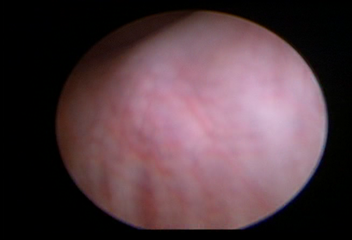
Modality: WLC
Class: Normal mucosa
Bladder cancer association: No